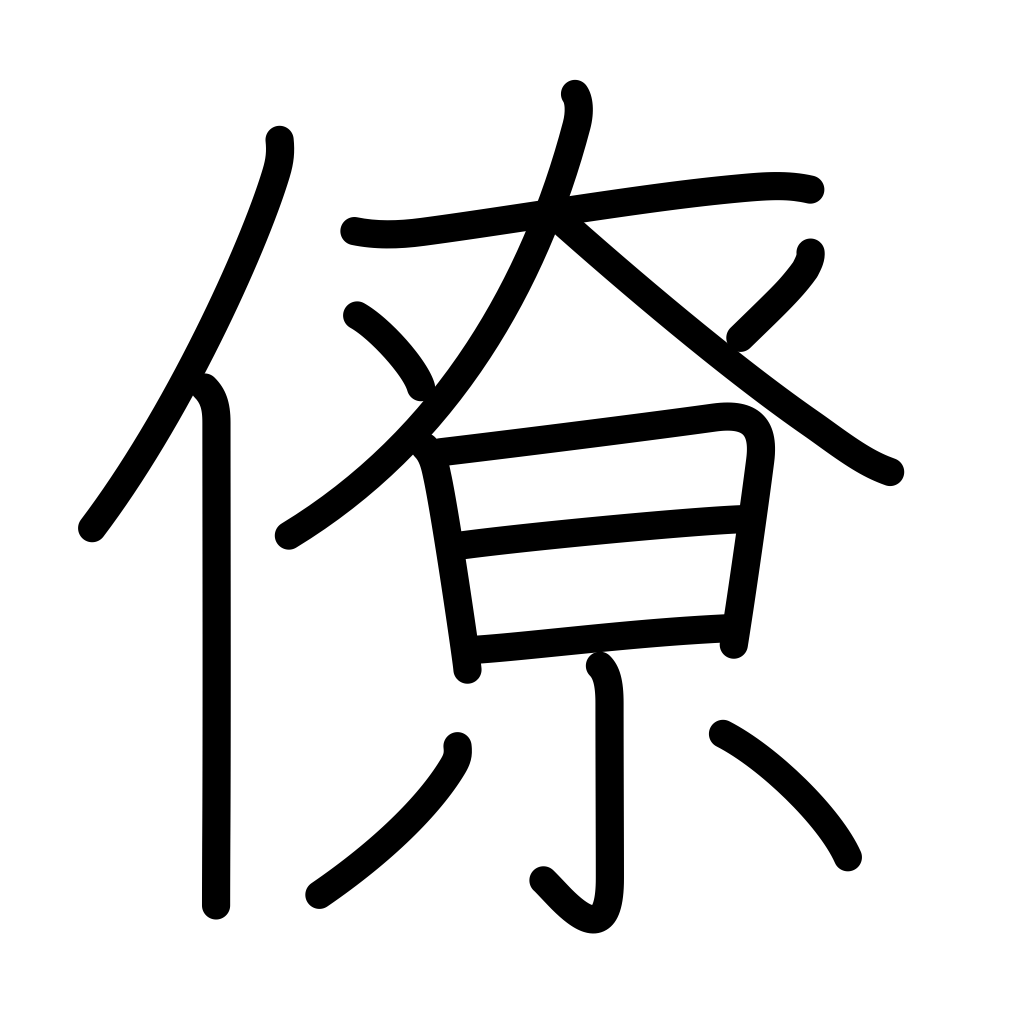
Meaning: colleague, official, companion